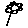
Label: flower